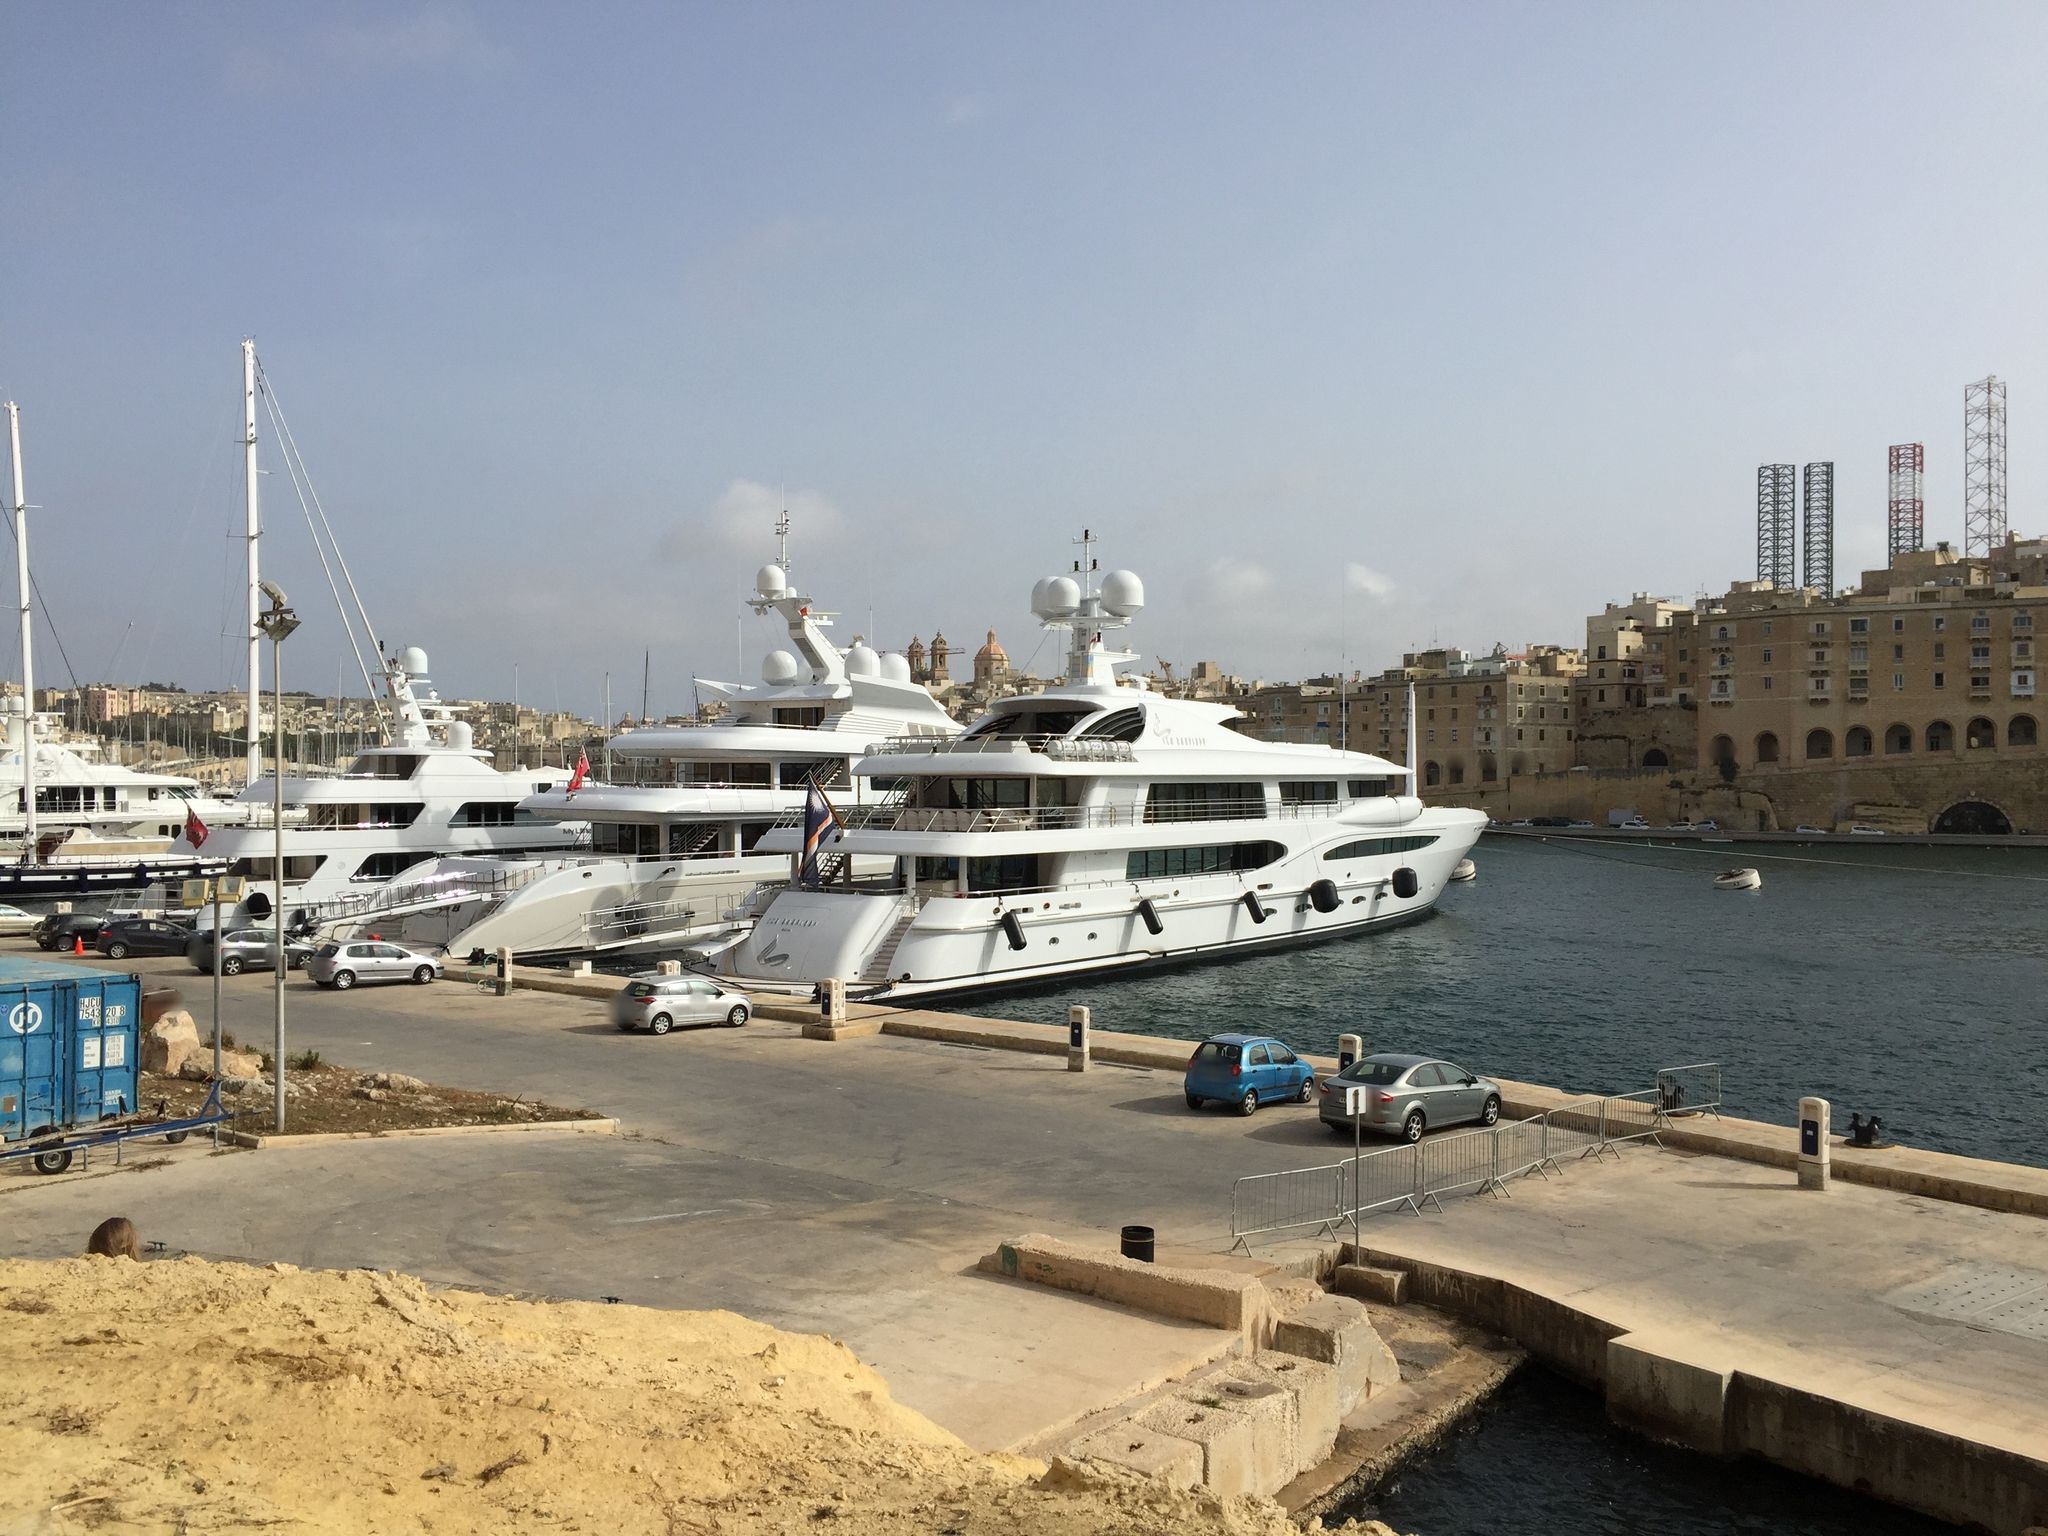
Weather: snowy
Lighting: day
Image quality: good
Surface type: walking surface
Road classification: steps, path
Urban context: urban centre
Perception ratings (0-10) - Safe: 3.45, Lively: 3.42, Beautiful: 1.85, Boring: 2.55, Depressing: 0.93, Wealthy: 1.5